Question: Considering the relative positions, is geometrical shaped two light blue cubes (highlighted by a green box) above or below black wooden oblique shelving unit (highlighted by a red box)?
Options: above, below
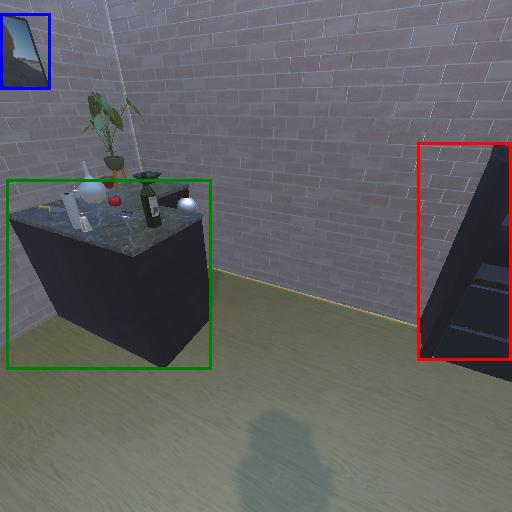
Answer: above